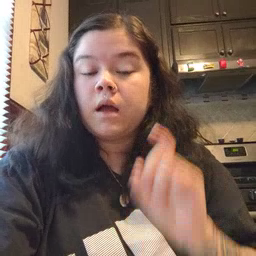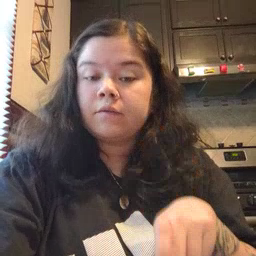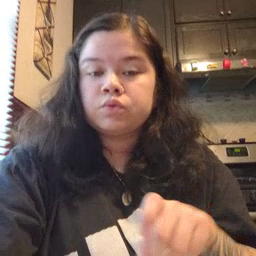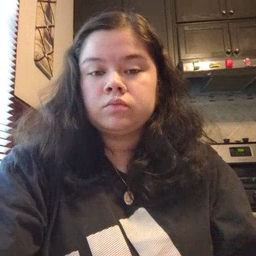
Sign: haveto